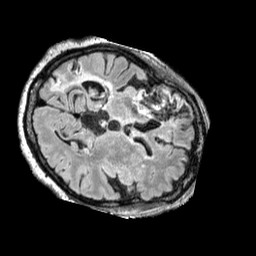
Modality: FLAIR
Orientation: axial
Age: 66
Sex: female
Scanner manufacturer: siemens
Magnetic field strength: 3 T
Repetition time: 5 s
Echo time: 0.387 s